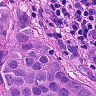
Metastatic tissue present: yes